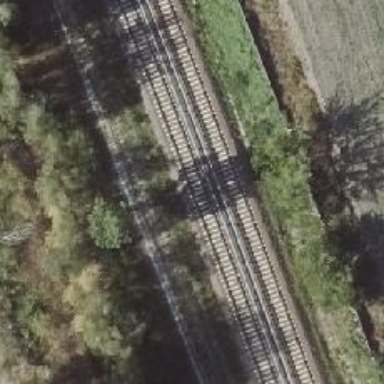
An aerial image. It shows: Electrified light rail railway.